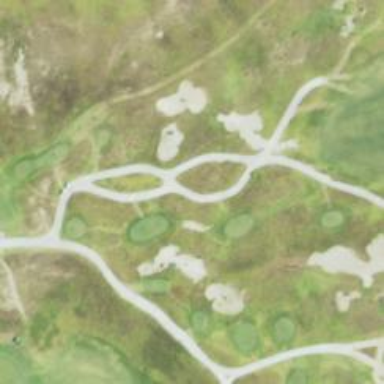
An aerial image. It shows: Service road designated as golf cart path.